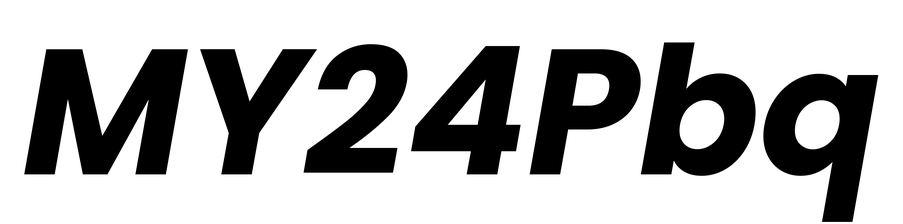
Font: Poppins-BoldItalic